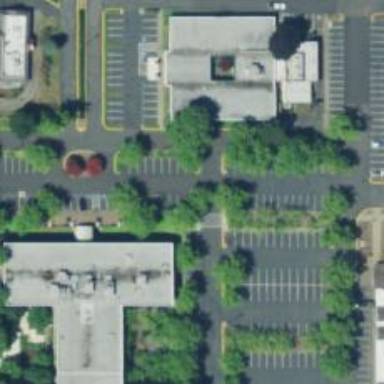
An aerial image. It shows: Parking space is available.